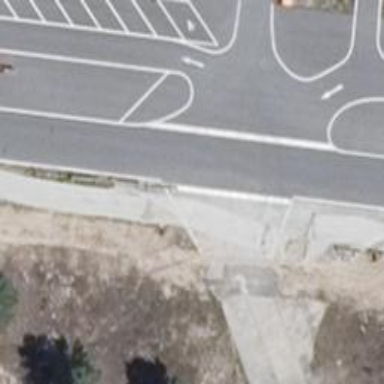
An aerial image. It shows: Asphalt road designated for service vehicles.